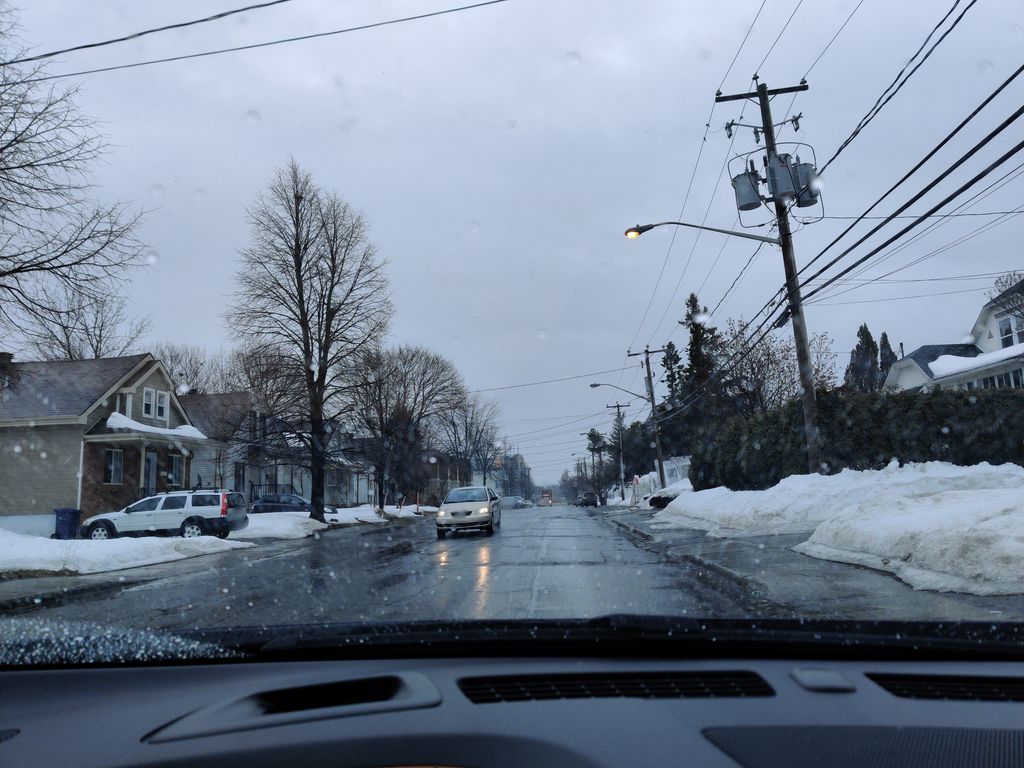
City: montreal